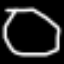
Label: octagon